Question: ## Issue:
- -
## Description:
- 'play billing library v3.0.3'
'''
BillingFlowParams purchaseParams = BillingFlowParams.newBuilder()
.setSkuDetails(skuDetails)
.setOldSku(oldSKU, oldPurchaseToken)
.setReplaceSkusProrationMode(IMMEDIATE_WITH_TIME_PRORATION)
.build();
'''
- - - - 'play billing library v4.0.0'
'''
BillingFlowParams billingFlowParams = BillingFlowParams.newBuilder()
.setSubscriptionUpdateParams(SubscriptionUpdateParams.newBuilder()
.setOldSkuPurchaseToken(oldPurchaseToken)
.setOldSkuPurchaseId(oldSKU) // This method is not available in lib[4.0.0] but mentioned in docs
.setReplaceSkusProrationMode(IMMEDIATE_WITH_TIME_PRORATION))
.setSkuDetails(skuDetails)
.build();
'''
- - 'play billing library v4.0.0'<URL>

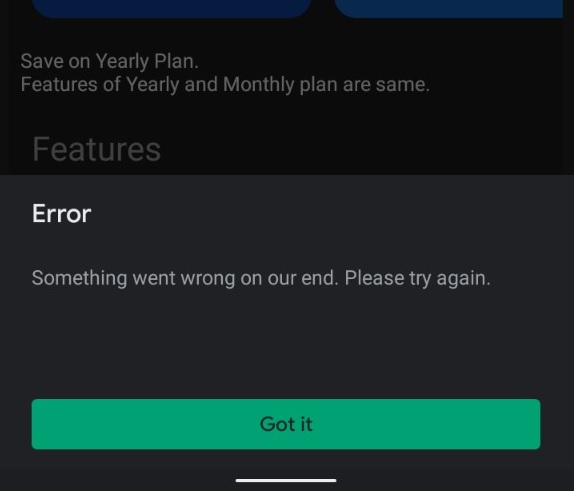
Answer: <URL>
For More Details <URL>